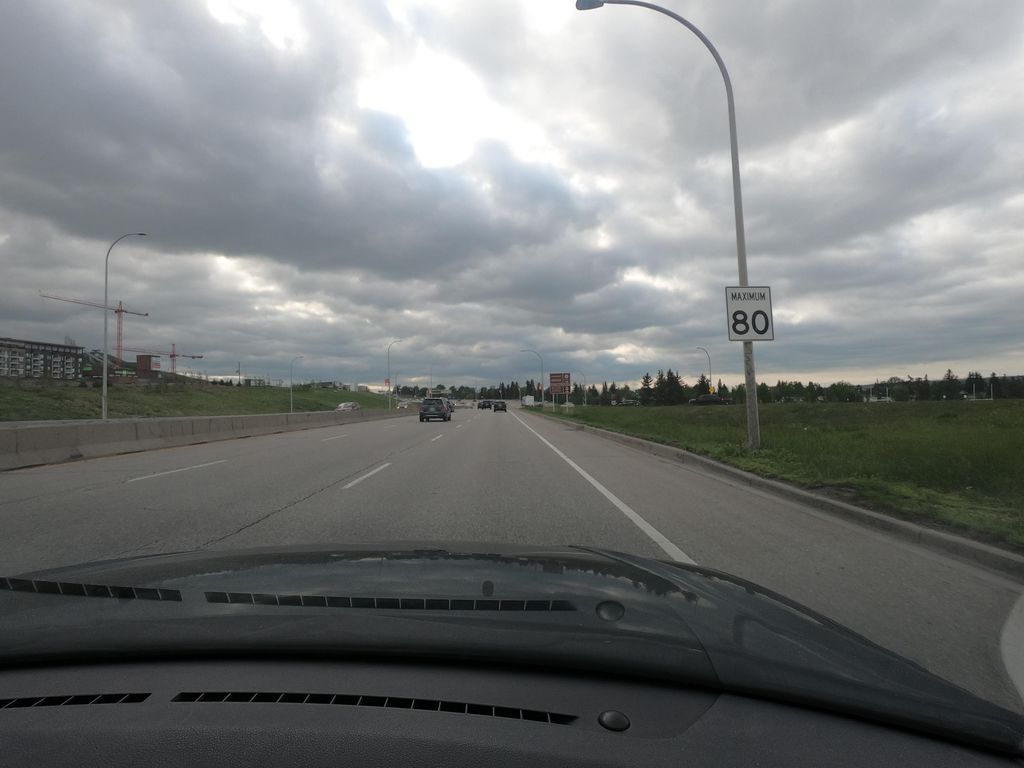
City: calgary